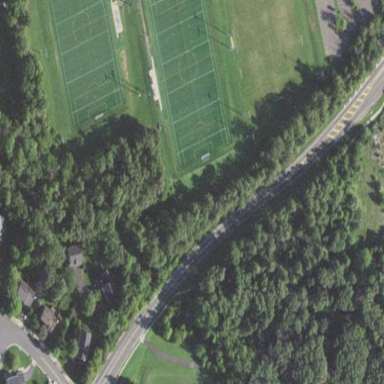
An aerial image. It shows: Soccer pitch with turf surface for leisure sports.